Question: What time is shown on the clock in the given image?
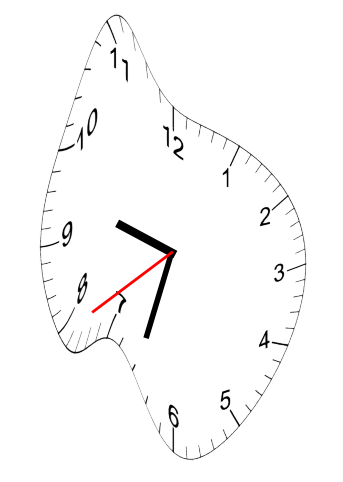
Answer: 09:32:39